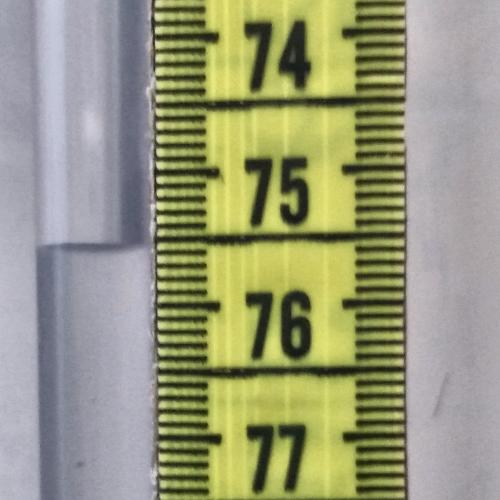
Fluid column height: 75.5 cm